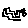
Label: zigzag